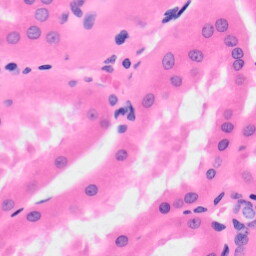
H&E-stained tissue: Kidney